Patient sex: M
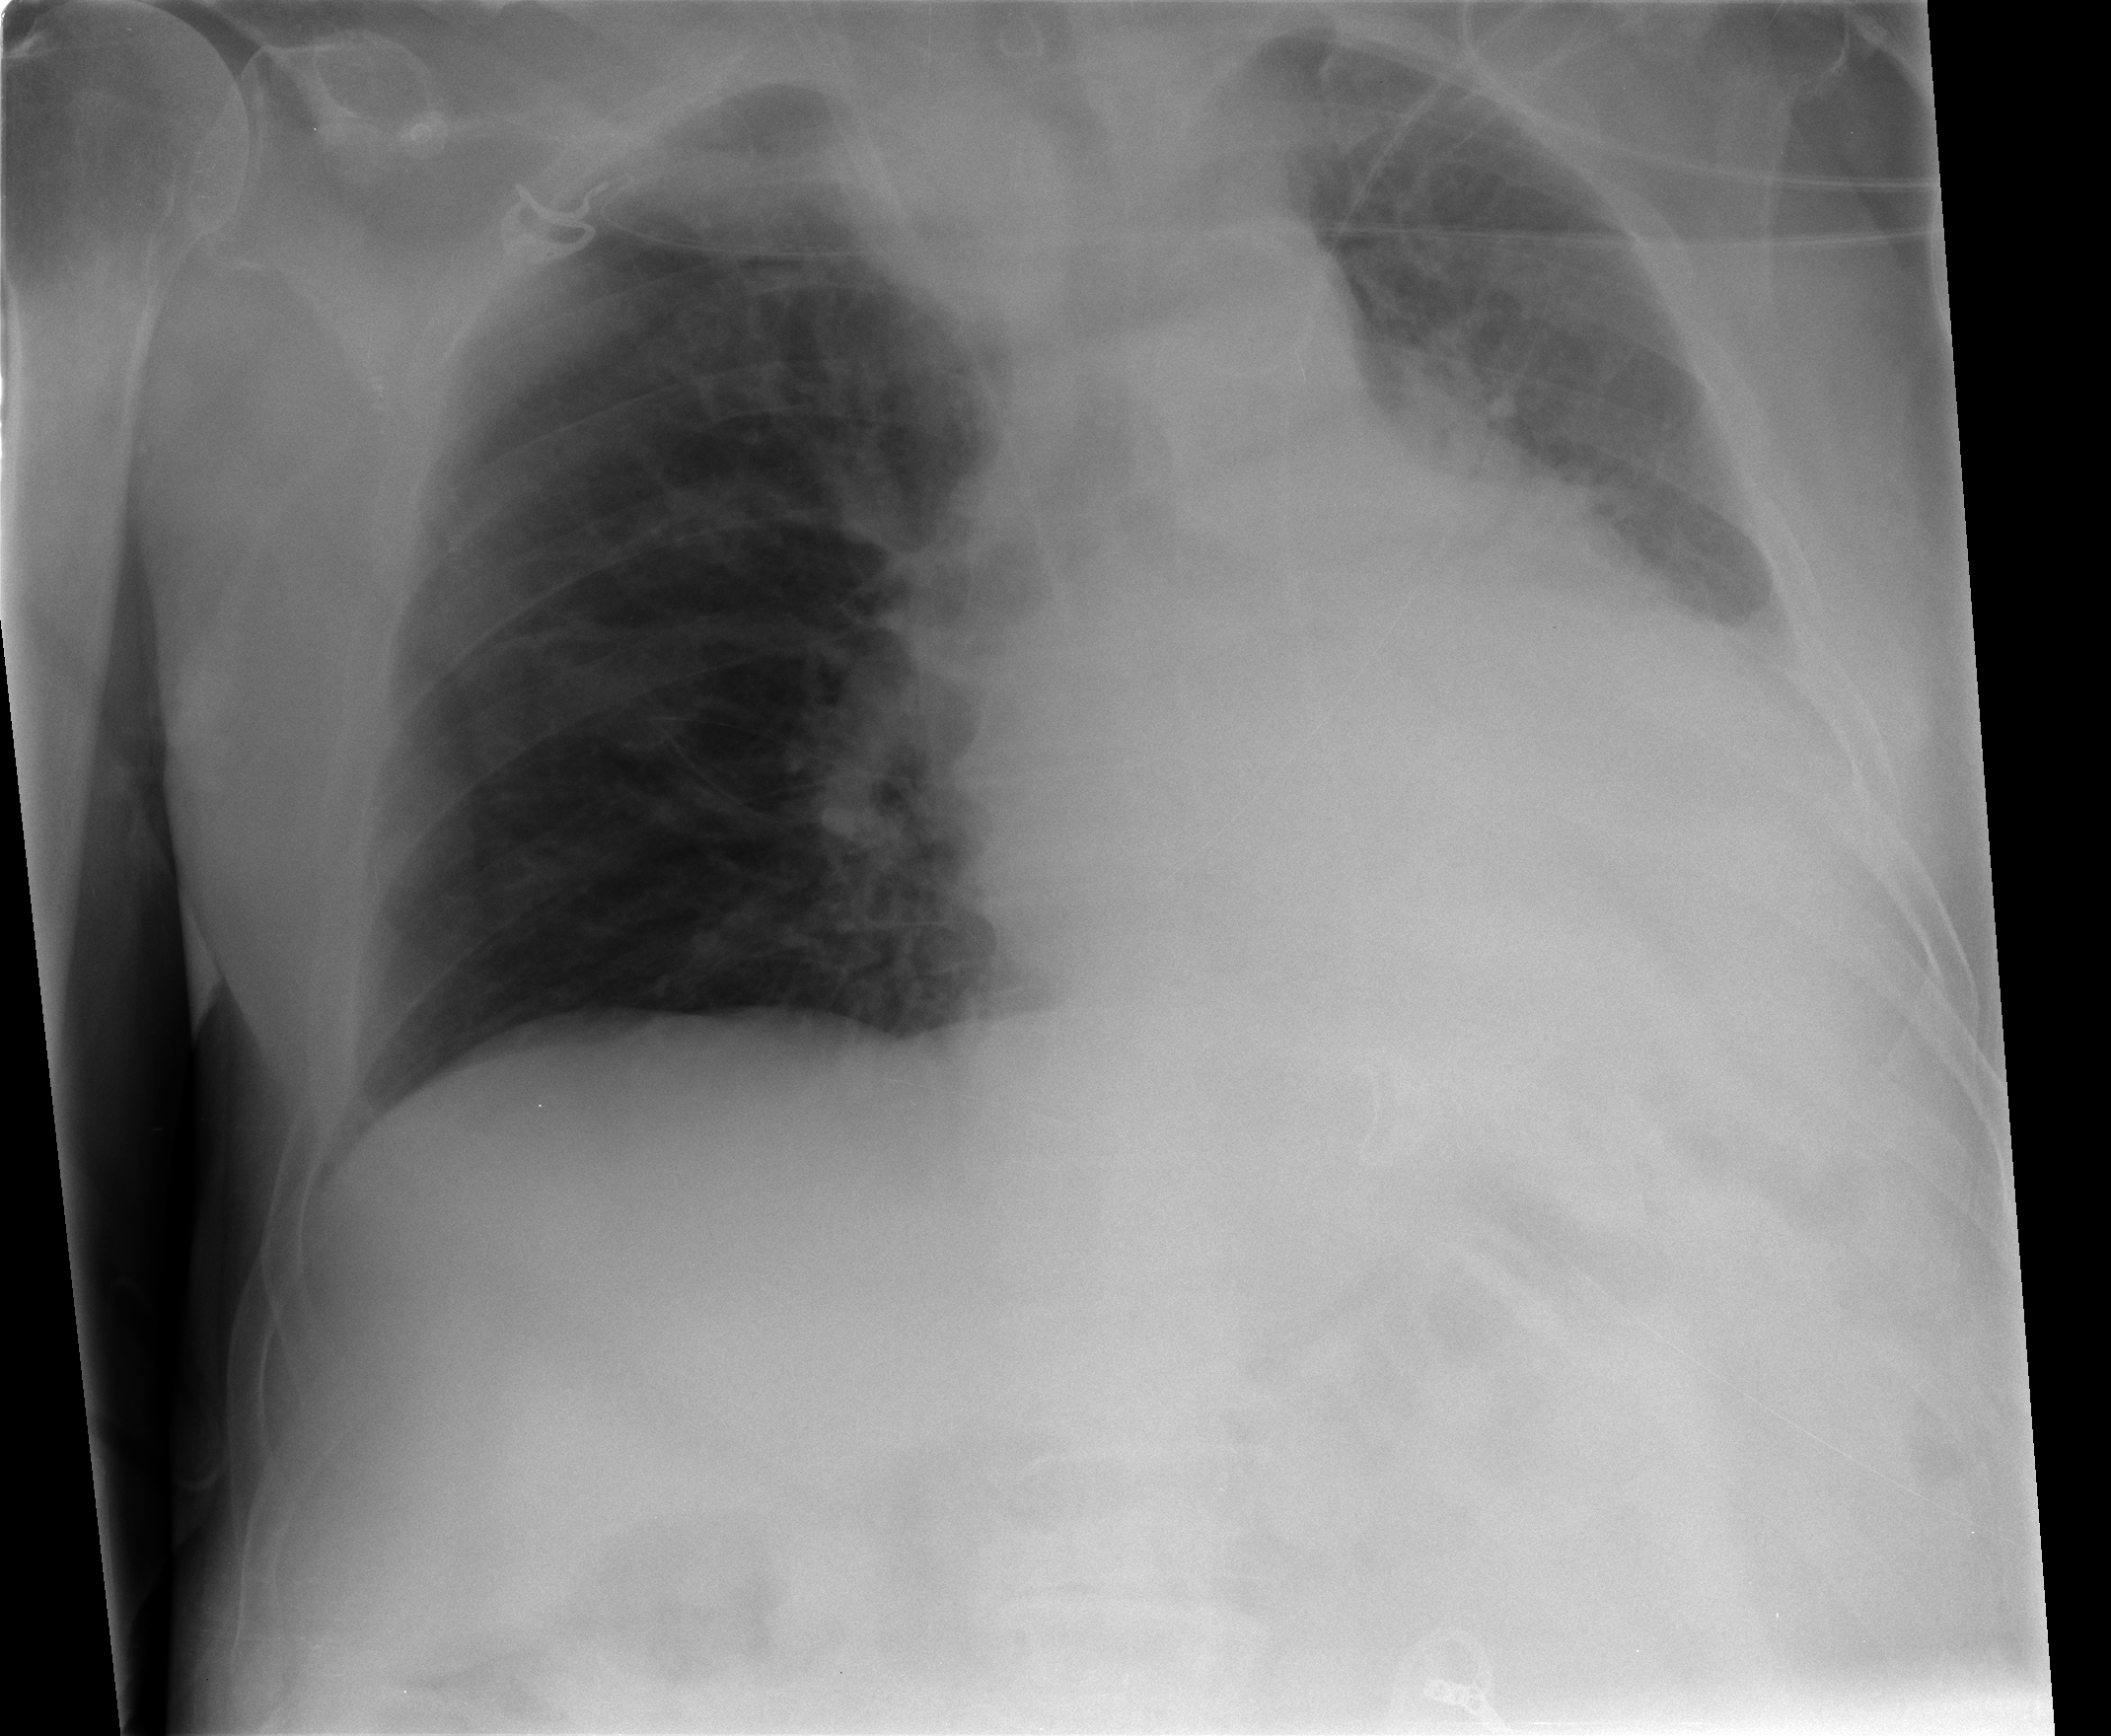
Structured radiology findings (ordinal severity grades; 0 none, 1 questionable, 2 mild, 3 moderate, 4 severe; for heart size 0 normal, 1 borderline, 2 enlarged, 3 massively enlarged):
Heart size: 2
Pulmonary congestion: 2
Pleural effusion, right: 2
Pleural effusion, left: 3
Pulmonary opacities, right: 0
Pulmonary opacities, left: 2
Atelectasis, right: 0
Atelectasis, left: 3